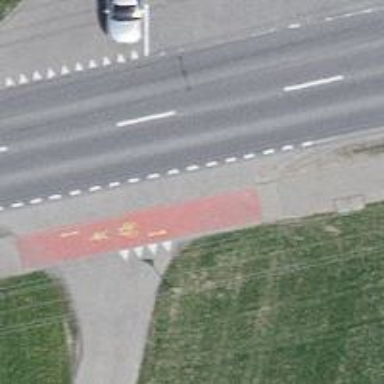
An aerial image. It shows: Road with "give way" sign.